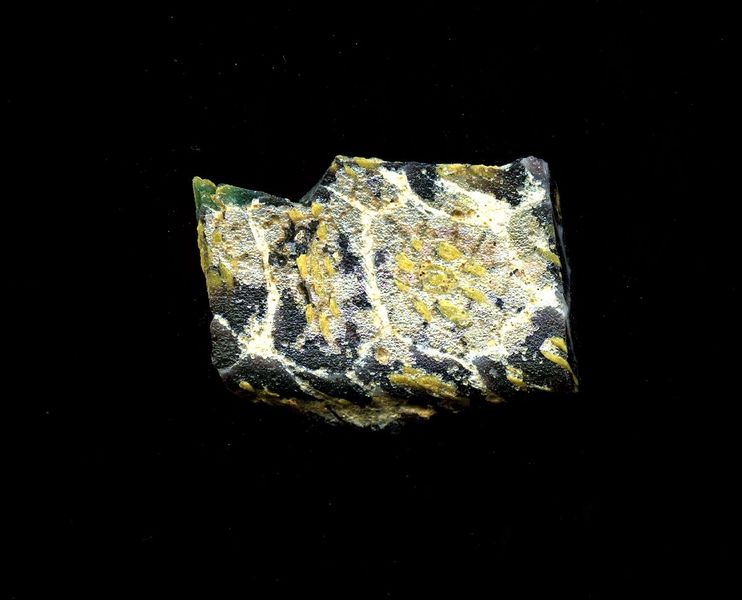
Titel: Fragment eines Gefäßes
Standort: Hamburg
Institution: Museum für Kunst und Gewerbe Hamburg
Schlagwörter: glas, antike, technik, fragment, kaiserzeit, aufbewahrung, blumenornamente, schankgeschirr, gefäß, behälter, frühe kaiserzeit, prinzipat, römische, millefiori, mittlere, späte